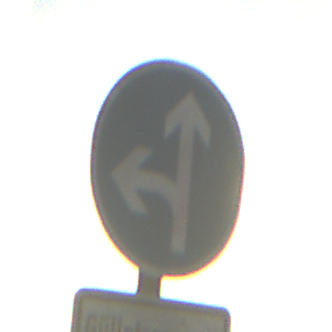
Verkehrszeichen: VorgeschriebeneFahrtrichtungGeradeausOderLinks
Zusatzzeichen unten: BesondereFahrzeugeUndTransportgueter12
Umgebung: Outdoor, Nature
Tageszeit: SunriseSunset
Wetter: PartlyCloudy
Licht: Natural
Jahreszeit: NotSpecified
Kontrast: HighContrast